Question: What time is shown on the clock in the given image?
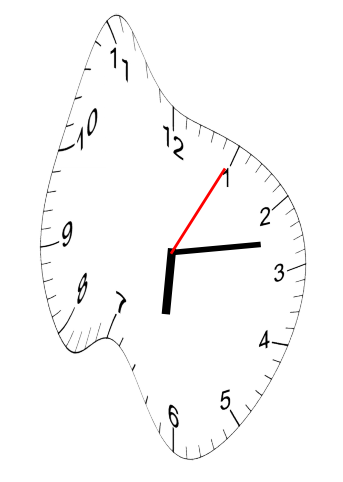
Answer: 06:13:05